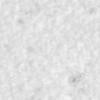
Label: no_change